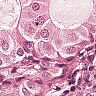
Metastatic tissue present: yes